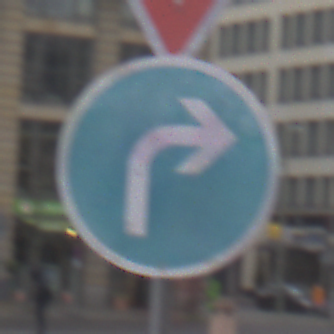
Verkehrszeichen: VorgeschriebeneFahrtrichtungRechts
Zusatzzeichen oben: VorfahrtGewaehren
Umgebung: Outdoor, Urban
Tageszeit: Midday
Wetter: Overcast
Licht: Natural
Jahreszeit: NotSpecified
Kontrast: LowContrast